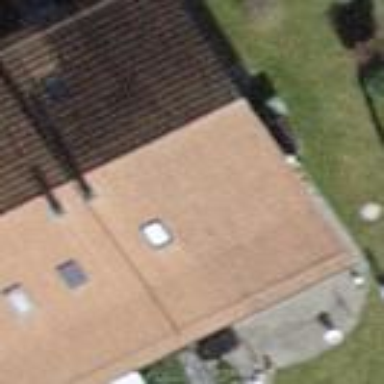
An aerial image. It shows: Gabled roofed house.